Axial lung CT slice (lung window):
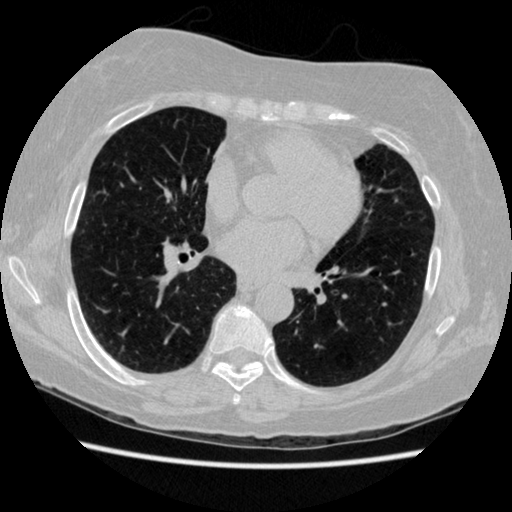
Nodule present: no